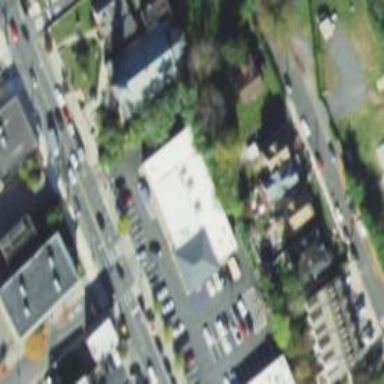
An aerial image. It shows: Pharmacy providing healthcare services.